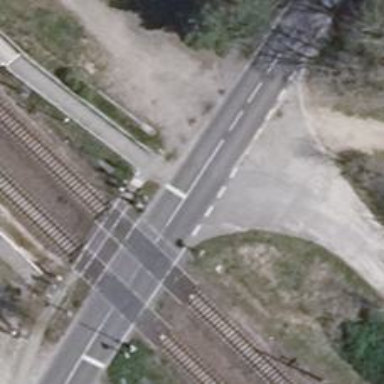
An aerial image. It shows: Level crossing along the railway.